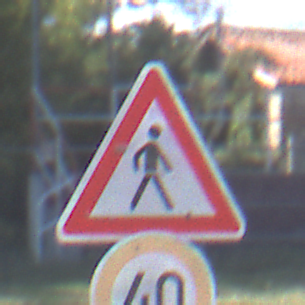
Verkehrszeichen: FussgaengerLinks
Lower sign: Geschwindigkeit40
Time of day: MorningAfternoon
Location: Outdoor (Suburban)
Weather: PartlyCloudy
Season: NotSpecified
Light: Natural